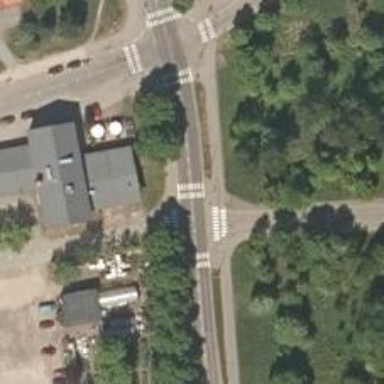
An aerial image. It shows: Asphalt cycleway with uncontrolled zebra crossing.